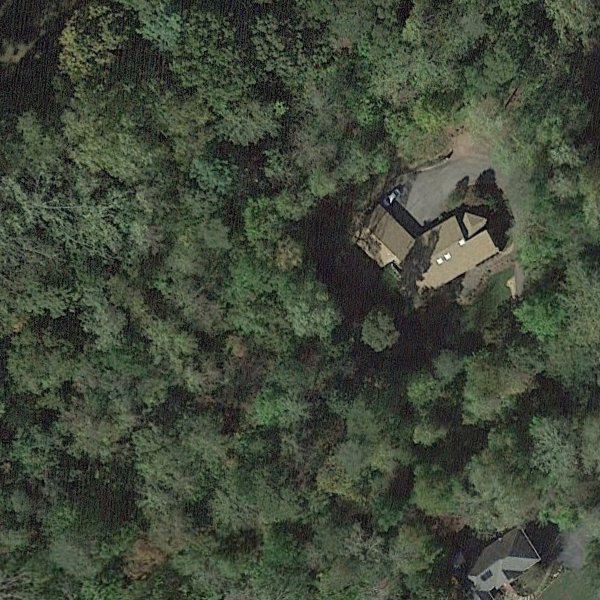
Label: SparseResidential